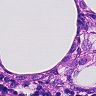
Metastatic tissue present: yes